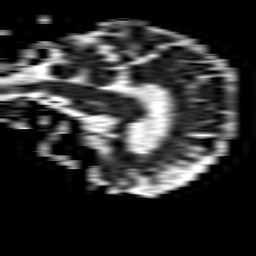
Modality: ADC
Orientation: sagittal
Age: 85
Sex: female
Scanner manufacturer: philips
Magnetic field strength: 1.5 T
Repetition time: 3.391 s
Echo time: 0.06922 s